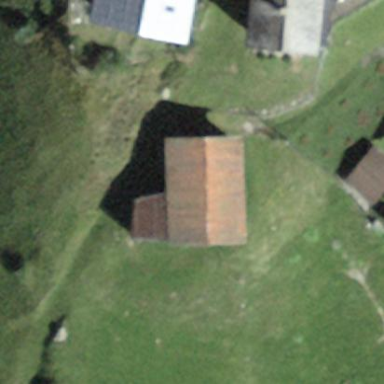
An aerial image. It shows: Simple house.